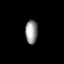
Tissue: prostate
Cell type: T cells
Senescence score: 0.3401
Nuclear area (px): 281
Mean DAPI intensity: 151.406